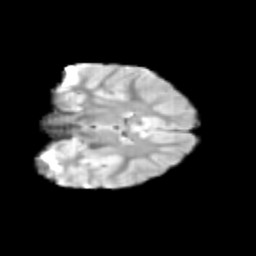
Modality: T2w
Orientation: coronal
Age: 10
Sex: female
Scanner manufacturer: siemens
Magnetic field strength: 3 T
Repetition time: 3.8 s
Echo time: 0.07 s